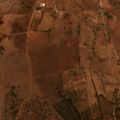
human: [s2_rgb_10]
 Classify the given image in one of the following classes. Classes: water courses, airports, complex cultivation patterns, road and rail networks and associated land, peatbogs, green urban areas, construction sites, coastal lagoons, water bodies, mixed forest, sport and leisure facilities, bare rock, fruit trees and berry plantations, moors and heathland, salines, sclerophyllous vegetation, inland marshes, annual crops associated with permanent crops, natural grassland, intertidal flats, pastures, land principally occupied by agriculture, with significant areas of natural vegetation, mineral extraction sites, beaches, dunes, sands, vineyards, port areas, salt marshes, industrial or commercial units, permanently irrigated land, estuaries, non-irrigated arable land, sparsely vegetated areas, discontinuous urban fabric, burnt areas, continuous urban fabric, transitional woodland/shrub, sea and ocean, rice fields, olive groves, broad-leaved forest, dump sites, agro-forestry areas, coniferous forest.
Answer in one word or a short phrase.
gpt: non-irrigated arable land, complex cultivation patterns, agro-forestry areas